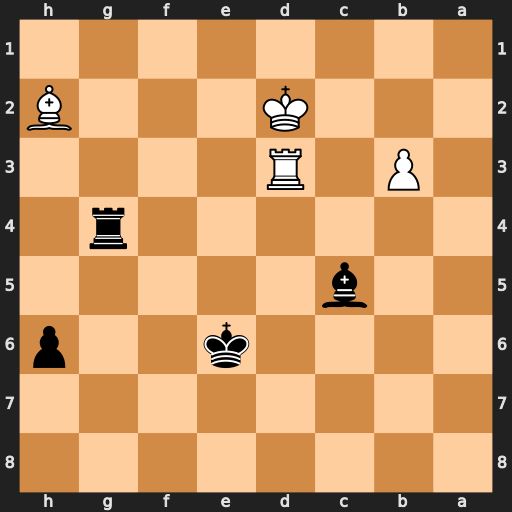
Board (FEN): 8/8/4k2p/2b5/6r1/1P1R4/3K3B/8
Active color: b
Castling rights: -
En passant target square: -
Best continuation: Rg2+ Kc3 Rxh2